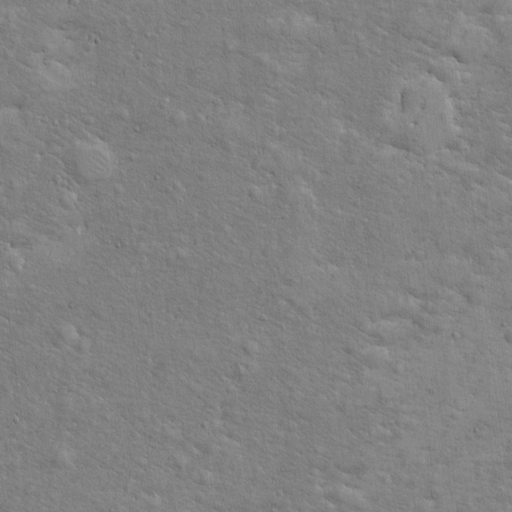
Classes present: Background